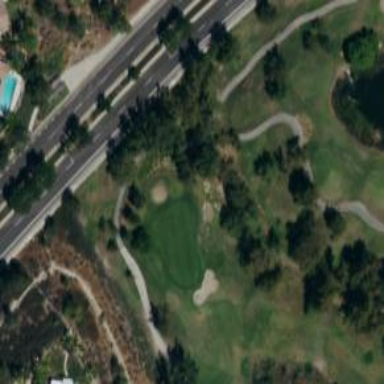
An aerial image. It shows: Golf hole.